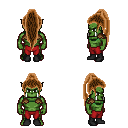
a pixel art fantasy rpg character, male body template, orc, green skin, leather shoulder armor, red pants, brown extra-long topknot hairstyle, black shoes, four views (front, back, left, right), 2x2 character sprite sheet, small pixel art, hard edges, no anti-aliasing